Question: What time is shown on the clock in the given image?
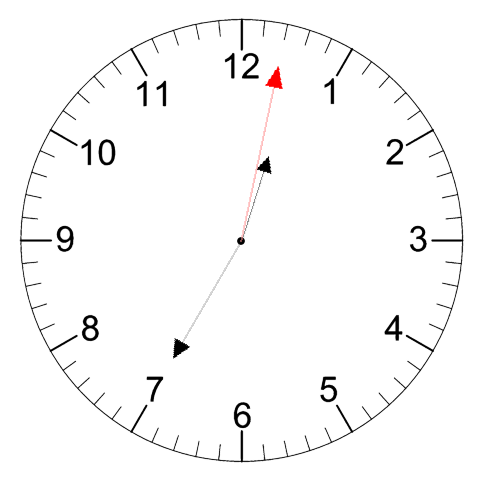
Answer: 12:35:02